Field crop: tomato
Growth stage: 1
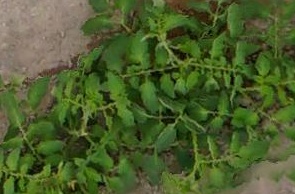
Species: tomato